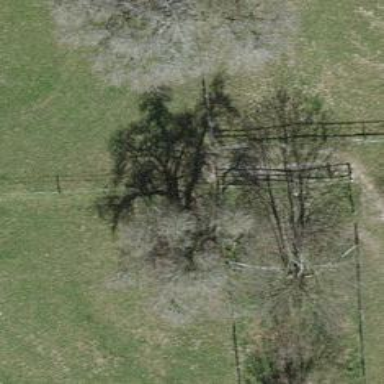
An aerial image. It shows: Beautiful tree in nature.